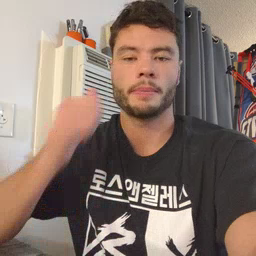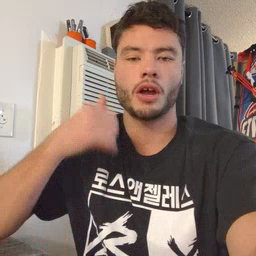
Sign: backyard